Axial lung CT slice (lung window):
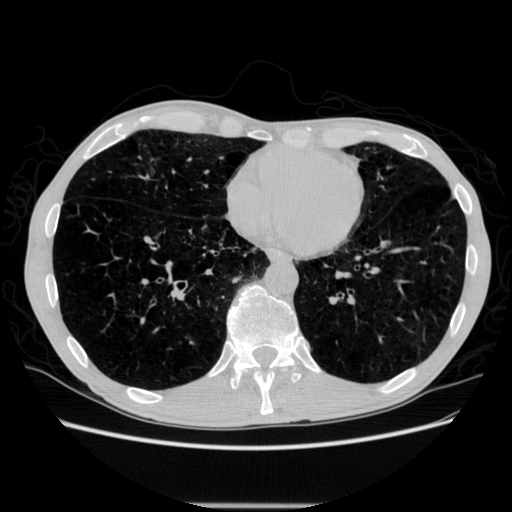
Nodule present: no